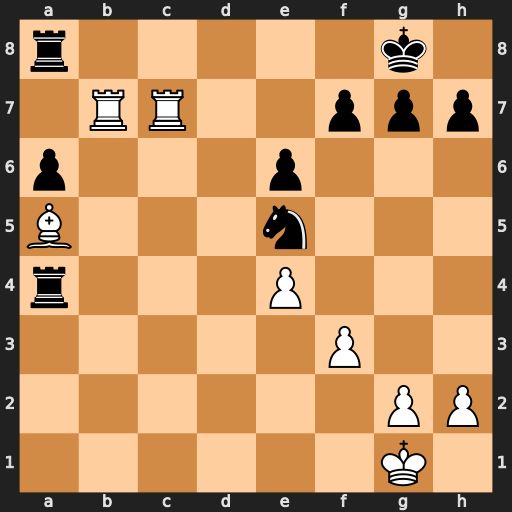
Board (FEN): r5k1/1RR2ppp/p3p3/B3n3/r3P3/5P2/6PP/6K1
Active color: w
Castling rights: -
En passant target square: -
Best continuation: Bc3 Rc4 Bxe5